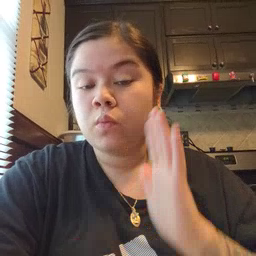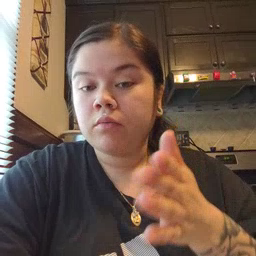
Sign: will